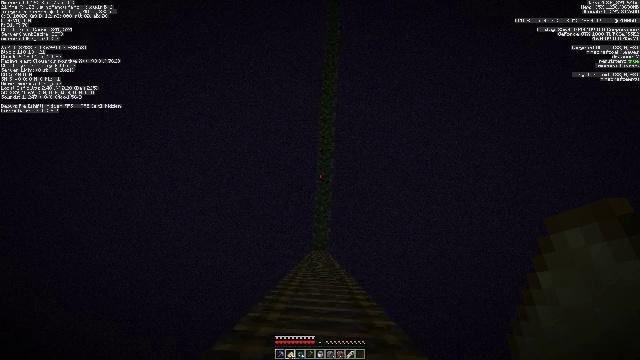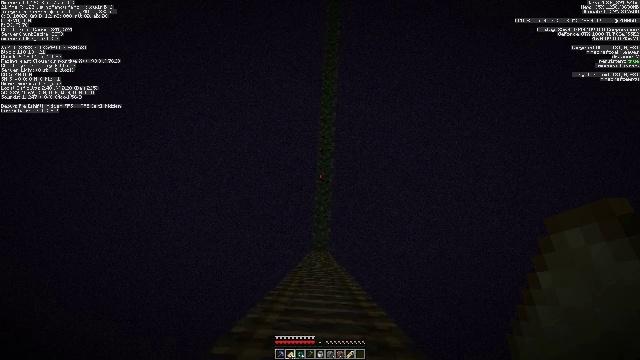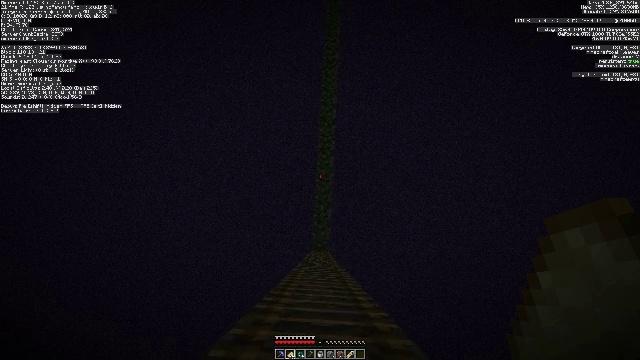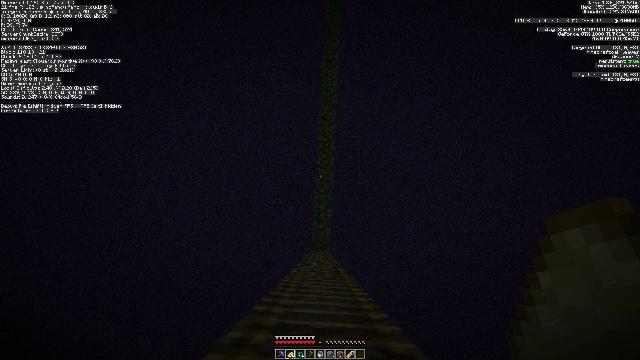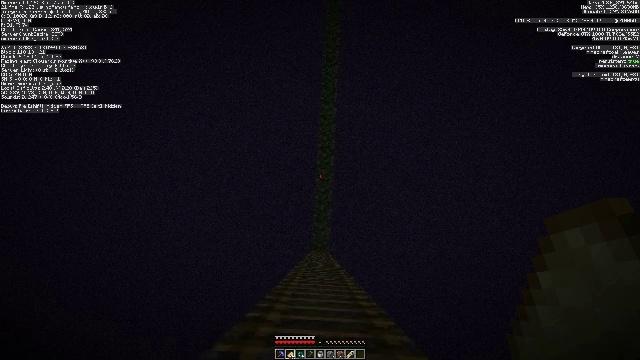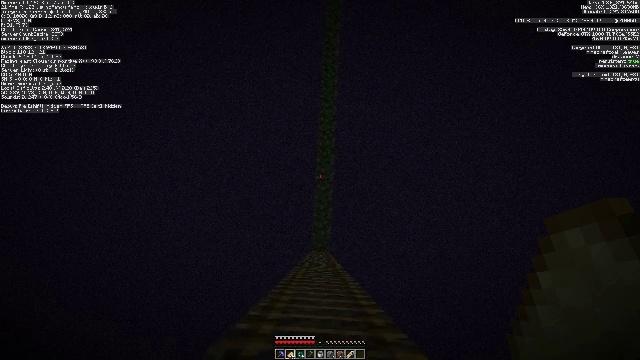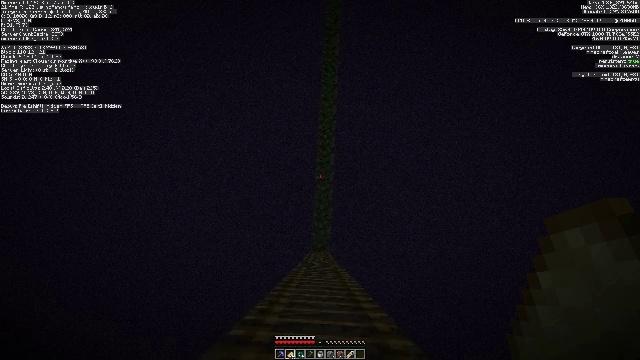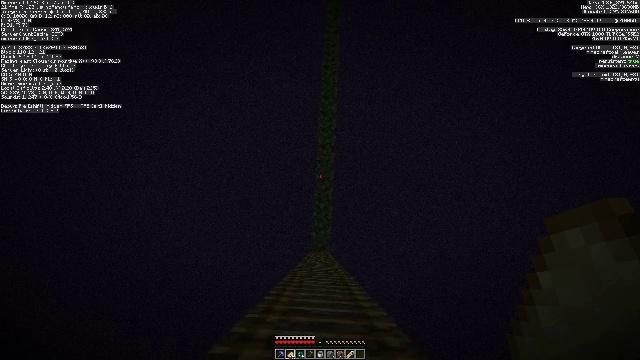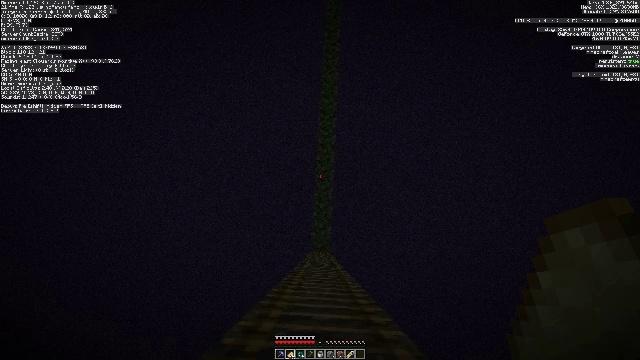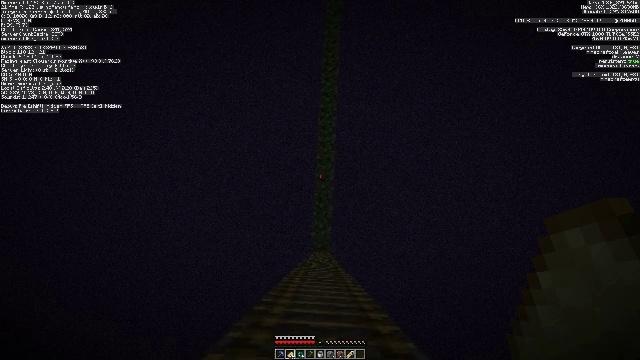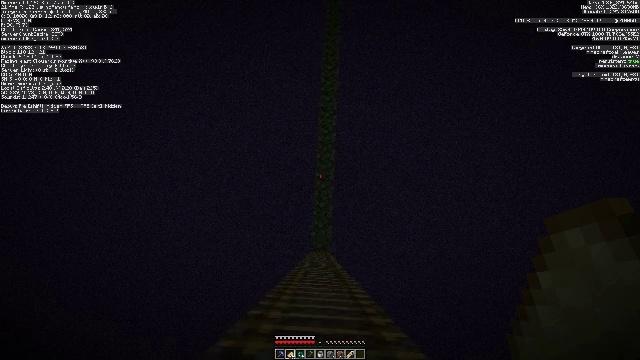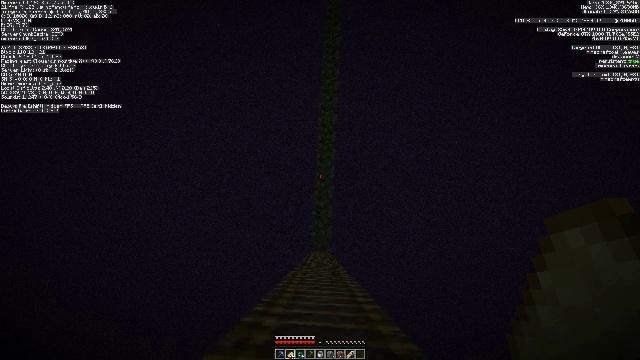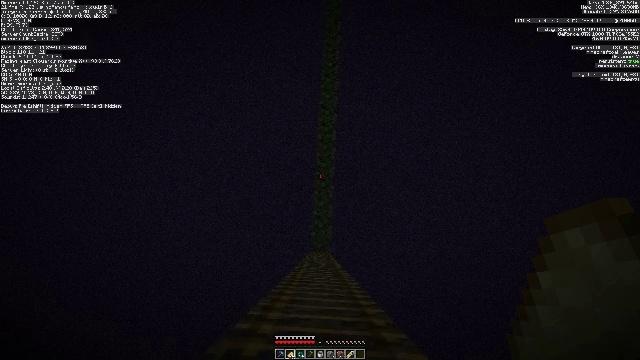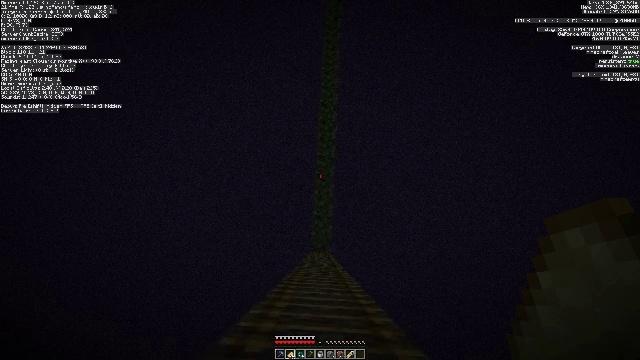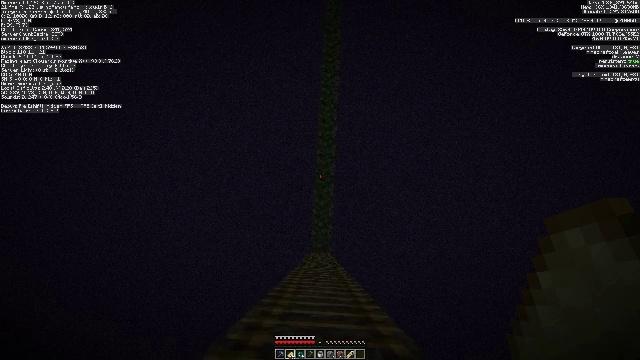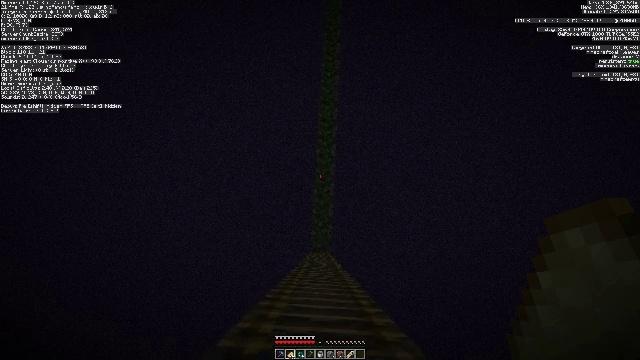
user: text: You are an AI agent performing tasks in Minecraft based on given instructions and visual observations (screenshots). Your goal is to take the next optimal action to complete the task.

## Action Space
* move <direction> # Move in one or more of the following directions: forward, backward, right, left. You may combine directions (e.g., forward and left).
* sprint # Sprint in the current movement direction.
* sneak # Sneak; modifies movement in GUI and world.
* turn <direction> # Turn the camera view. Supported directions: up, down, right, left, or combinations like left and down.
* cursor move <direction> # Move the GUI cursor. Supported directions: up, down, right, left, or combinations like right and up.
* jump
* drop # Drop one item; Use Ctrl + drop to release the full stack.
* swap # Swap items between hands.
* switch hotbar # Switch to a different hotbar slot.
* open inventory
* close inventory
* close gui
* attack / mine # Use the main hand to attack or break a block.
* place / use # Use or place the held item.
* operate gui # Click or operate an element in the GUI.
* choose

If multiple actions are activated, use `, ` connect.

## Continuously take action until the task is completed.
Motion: motion action
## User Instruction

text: Break the white carpet block.
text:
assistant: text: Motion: no_op
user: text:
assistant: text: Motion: no_op
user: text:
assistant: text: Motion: no_op
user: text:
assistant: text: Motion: no_op
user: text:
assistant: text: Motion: no_op
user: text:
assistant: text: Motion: no_op
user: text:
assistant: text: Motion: no_op
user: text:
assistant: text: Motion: no_op
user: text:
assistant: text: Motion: no_op
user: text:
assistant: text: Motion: no_op
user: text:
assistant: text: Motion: no_op
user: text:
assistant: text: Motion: no_op
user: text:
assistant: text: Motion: no_op
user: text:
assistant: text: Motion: no_op
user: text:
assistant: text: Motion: no_op
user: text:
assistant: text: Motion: no_op
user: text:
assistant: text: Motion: no_op
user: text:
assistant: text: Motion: no_op
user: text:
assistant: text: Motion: no_op
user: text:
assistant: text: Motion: no_op
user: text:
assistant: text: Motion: no_op
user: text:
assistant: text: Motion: no_op
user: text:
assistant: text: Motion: no_op
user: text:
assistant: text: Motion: no_op
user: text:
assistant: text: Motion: no_op
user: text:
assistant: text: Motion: no_op
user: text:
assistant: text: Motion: no_op
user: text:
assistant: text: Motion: no_op
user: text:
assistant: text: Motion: no_op
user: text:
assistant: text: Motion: no_op